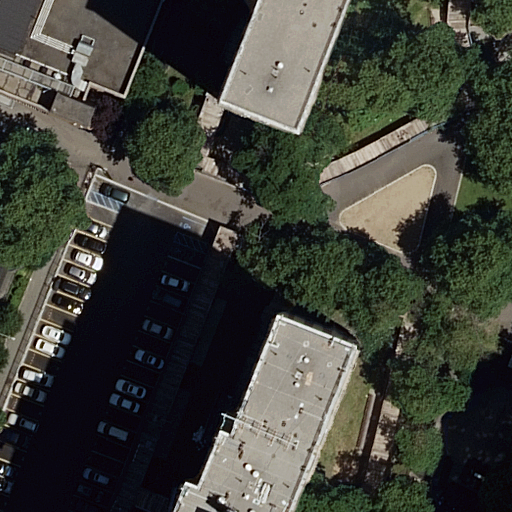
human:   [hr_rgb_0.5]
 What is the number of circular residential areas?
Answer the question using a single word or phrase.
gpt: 0

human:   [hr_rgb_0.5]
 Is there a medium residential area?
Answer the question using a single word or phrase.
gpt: no

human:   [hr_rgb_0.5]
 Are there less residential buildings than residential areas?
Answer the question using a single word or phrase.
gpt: no

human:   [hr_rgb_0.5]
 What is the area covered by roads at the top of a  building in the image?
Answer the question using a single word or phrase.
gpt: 0m2

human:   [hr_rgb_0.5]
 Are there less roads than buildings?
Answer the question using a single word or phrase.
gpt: yes

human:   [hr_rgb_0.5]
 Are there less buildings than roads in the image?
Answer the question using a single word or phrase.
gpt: no

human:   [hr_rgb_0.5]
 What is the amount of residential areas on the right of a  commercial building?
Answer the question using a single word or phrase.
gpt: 0

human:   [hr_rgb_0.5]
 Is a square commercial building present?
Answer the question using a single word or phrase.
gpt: no

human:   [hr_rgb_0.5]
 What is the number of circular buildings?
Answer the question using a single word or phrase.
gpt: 0

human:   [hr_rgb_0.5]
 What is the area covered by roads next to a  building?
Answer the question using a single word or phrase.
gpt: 0m2

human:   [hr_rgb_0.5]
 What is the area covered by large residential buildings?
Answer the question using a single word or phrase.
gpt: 2417m2

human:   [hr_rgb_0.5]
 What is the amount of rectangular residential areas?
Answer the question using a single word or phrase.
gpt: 2

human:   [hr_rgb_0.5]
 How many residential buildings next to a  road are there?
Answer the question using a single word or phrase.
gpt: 2

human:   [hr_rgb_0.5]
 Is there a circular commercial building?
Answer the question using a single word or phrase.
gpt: no

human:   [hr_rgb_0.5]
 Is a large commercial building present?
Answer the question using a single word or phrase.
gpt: no

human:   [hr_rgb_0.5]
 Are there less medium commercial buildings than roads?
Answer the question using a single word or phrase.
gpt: yes

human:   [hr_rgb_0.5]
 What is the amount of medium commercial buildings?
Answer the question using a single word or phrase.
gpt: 0

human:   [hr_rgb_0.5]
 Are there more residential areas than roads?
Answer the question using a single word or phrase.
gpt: no

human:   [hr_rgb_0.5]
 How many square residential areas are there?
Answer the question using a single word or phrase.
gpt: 0

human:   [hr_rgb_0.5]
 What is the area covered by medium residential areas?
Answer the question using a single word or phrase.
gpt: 0m2

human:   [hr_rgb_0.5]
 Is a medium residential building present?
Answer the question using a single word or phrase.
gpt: no

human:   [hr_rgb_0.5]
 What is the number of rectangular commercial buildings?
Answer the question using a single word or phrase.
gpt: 0

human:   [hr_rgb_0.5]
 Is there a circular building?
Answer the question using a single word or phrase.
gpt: no

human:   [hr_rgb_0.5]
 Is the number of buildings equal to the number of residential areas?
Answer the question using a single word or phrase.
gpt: no

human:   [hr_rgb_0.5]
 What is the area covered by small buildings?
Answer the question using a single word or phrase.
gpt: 0m2

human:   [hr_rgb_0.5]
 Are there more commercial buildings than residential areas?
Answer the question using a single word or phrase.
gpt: no

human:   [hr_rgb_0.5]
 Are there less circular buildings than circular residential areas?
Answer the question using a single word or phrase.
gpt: no

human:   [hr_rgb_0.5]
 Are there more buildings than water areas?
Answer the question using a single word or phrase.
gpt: yes

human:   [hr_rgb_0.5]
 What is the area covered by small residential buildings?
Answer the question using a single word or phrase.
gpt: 0m2

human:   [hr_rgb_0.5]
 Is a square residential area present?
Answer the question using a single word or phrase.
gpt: no

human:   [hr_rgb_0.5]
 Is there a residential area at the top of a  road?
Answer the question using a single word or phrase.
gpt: yes

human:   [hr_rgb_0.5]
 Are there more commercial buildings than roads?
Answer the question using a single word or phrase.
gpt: no

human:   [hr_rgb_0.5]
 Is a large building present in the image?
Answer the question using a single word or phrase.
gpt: yes

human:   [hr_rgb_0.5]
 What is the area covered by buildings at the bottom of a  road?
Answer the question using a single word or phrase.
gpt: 962m2

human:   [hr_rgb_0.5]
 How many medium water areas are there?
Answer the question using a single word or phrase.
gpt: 0

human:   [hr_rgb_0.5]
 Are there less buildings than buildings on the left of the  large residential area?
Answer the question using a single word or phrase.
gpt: no